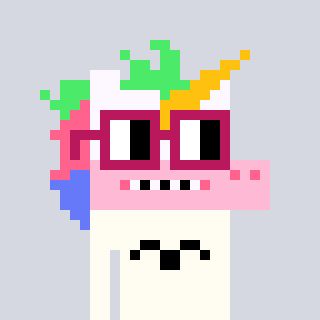
a pixel art character with square dark red glasses, a unicorn-shaped head and a grayscale-colored body on a cool background